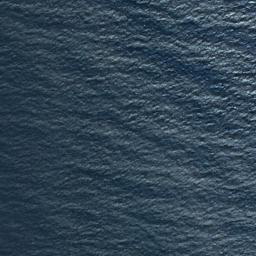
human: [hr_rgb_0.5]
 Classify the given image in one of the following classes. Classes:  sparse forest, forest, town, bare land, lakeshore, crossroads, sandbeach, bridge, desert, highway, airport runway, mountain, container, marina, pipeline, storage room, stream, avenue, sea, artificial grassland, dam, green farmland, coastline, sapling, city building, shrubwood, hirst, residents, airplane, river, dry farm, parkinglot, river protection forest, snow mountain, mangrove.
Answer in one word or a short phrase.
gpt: sea